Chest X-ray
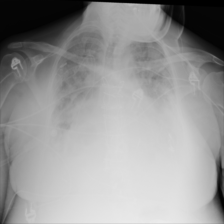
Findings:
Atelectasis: negative
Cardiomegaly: negative
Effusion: negative
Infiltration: positive
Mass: negative
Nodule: negative
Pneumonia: negative
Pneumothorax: negative
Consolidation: negative
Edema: negative
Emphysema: negative
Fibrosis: negative
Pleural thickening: negative
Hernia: negative